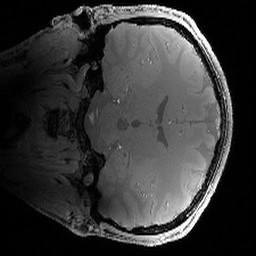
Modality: PDw
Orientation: coronal
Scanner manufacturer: siemens
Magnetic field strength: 6.98 T
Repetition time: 2.5 s
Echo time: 0.00283 s